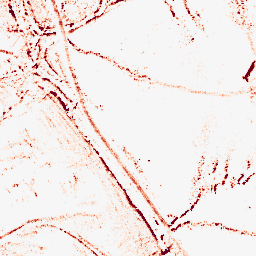
Category: morphological
Decomposition family: morphological_square
Decomposition parameters: operation: opening
size: 5
Upsampling method: lanczos
Upsampling parameters: scale: 8
Upsampling scale: 8